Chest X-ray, PA view. Patient: 20 years old, sex M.
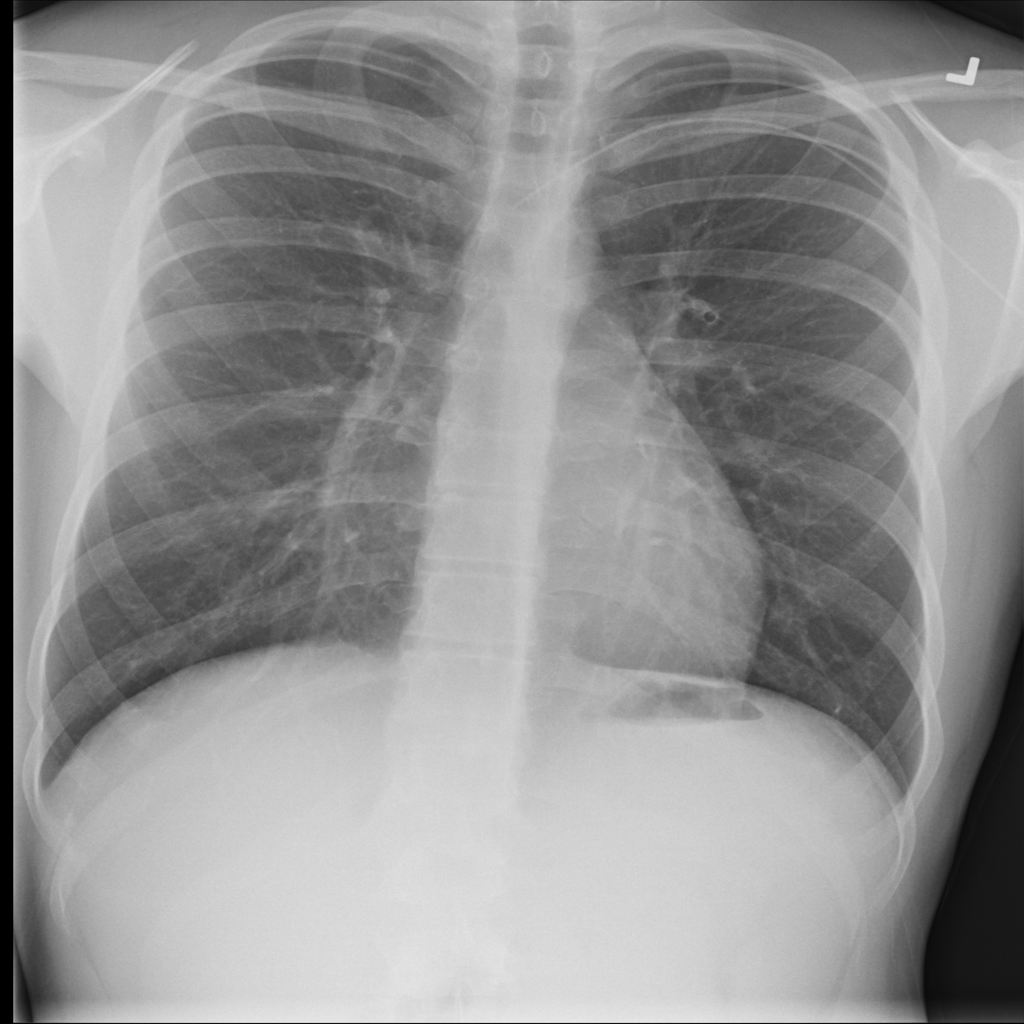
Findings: No Finding